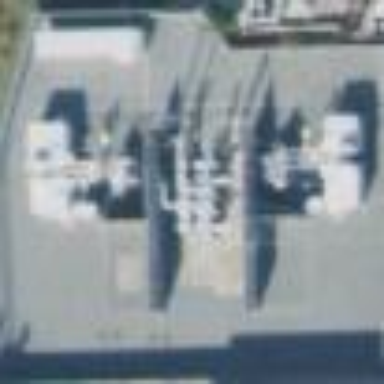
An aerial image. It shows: Distribution power substation surrounded by wall.